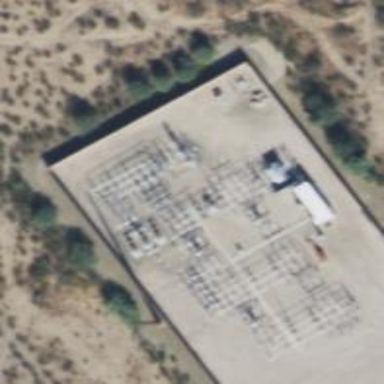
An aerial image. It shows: Switch used for power control.